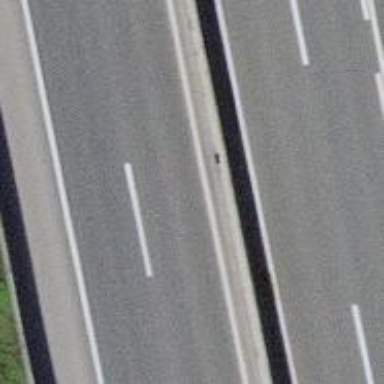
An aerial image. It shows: Viaduct bridge on motorway.